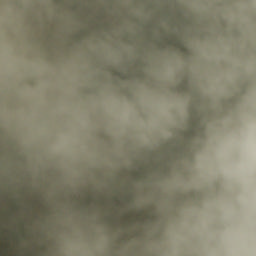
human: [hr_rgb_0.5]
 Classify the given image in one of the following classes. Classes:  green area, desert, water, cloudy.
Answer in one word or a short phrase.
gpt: cloudy